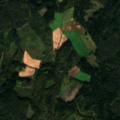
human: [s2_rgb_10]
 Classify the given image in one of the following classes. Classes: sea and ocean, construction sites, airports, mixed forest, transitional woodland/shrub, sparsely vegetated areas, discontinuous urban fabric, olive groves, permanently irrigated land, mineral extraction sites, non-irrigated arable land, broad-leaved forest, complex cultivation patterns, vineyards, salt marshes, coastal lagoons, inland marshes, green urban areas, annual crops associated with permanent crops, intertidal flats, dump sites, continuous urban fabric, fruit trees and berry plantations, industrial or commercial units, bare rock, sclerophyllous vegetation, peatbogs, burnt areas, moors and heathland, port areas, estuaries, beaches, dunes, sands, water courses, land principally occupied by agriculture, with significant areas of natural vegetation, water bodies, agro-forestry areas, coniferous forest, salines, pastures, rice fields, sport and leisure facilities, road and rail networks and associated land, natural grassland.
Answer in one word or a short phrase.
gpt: land principally occupied by agriculture, with significant areas of natural vegetation, coniferous forest, mixed forest, transitional woodland/shrub